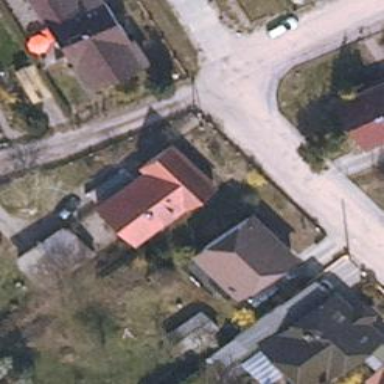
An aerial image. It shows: Detached building.